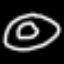
Label: donut